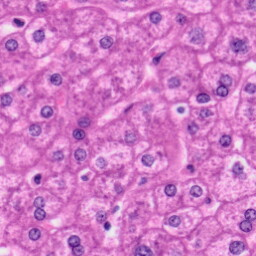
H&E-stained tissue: Liver